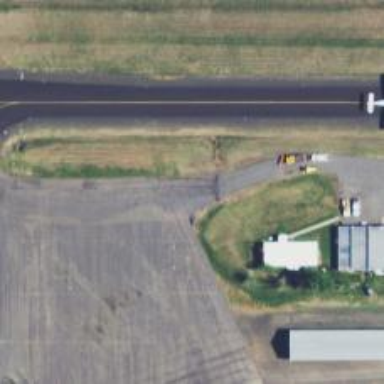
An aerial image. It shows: View of taxiway at the airport.